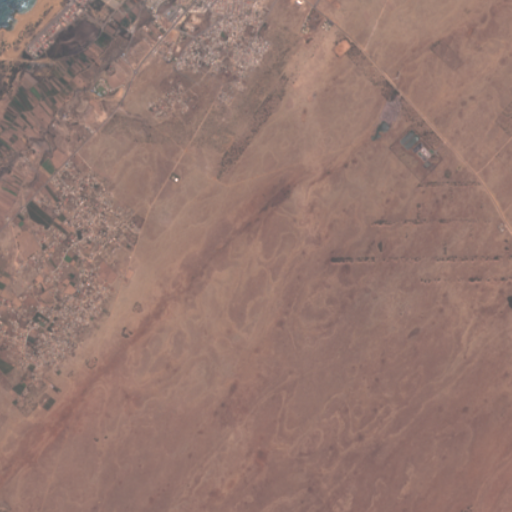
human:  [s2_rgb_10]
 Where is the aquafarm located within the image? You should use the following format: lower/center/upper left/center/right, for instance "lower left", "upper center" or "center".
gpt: The aquafarm is located in the upper right of the image.
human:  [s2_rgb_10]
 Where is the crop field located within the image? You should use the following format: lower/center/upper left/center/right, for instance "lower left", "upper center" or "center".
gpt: The crop field is located in the left of the image.
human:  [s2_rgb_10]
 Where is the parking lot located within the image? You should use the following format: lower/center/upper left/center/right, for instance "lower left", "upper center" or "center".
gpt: The parking lot is located in the upper left of the image.
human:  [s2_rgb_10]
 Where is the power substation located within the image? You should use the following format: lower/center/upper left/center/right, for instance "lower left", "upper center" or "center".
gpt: The power substation is located in the center right of the image.
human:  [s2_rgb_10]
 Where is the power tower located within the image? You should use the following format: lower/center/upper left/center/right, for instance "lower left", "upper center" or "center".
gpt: The power tower is located in the lower right of the image.
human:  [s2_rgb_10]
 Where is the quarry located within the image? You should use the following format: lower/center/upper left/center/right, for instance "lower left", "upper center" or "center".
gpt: There is no quarry in the image.